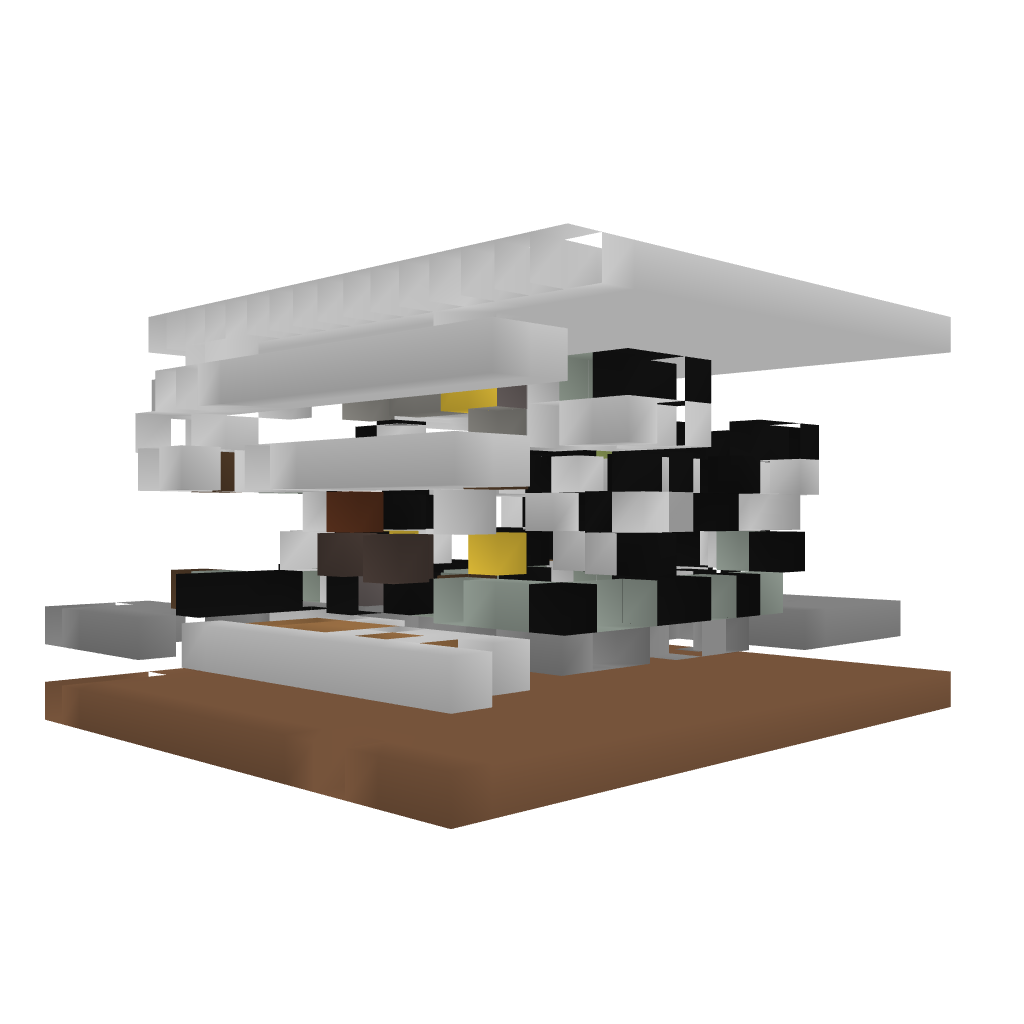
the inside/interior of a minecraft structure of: luck tester/slot machine